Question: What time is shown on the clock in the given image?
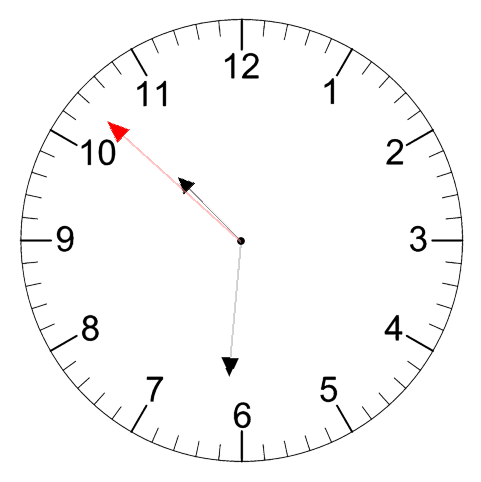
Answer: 10:30:52